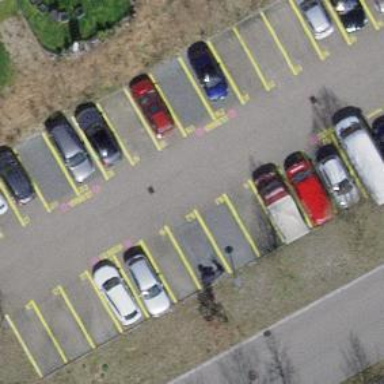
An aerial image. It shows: Paved parking area.